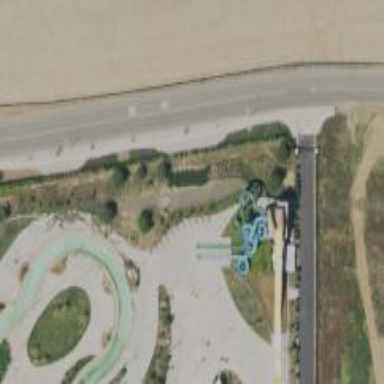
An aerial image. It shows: Water slide attraction.